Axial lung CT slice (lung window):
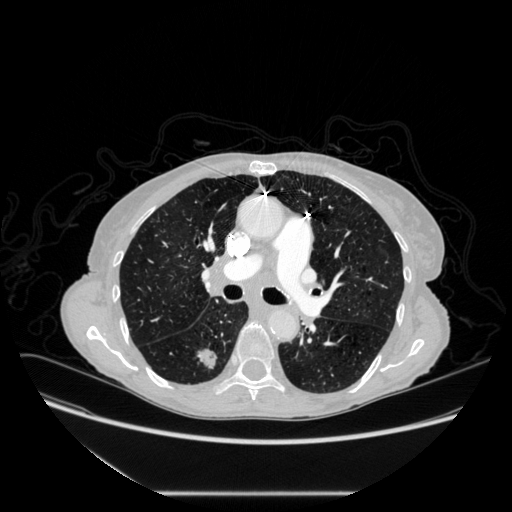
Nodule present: yes
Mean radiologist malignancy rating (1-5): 4.25